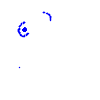
Particle: electron